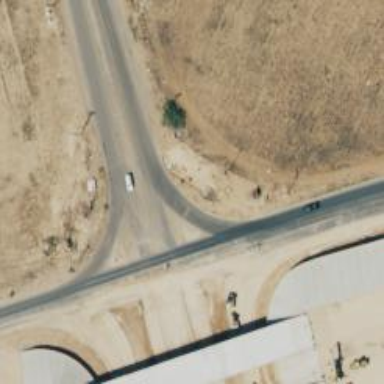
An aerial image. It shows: Secondary link road with asphalt surface.